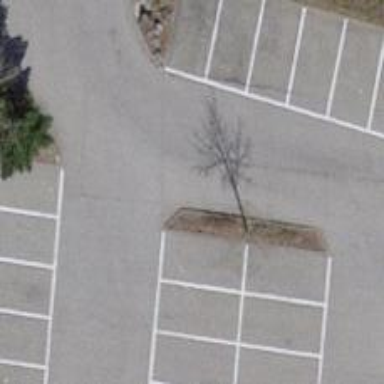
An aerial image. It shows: Urban tree with broadleaved evergreen leaves.